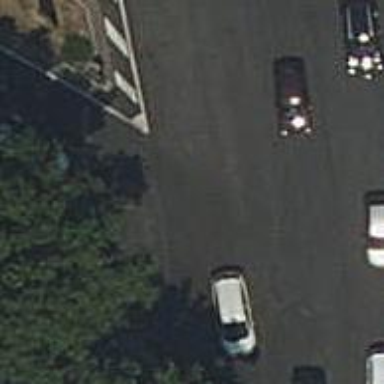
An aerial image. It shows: Road with traffic signals.